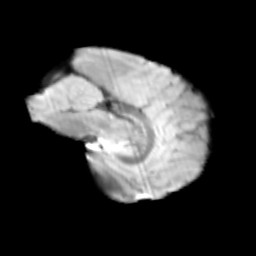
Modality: T2w
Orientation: sagittal
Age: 12
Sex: male
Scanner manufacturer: siemens
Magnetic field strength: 3 T
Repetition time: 3.8 s
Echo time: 0.07 s